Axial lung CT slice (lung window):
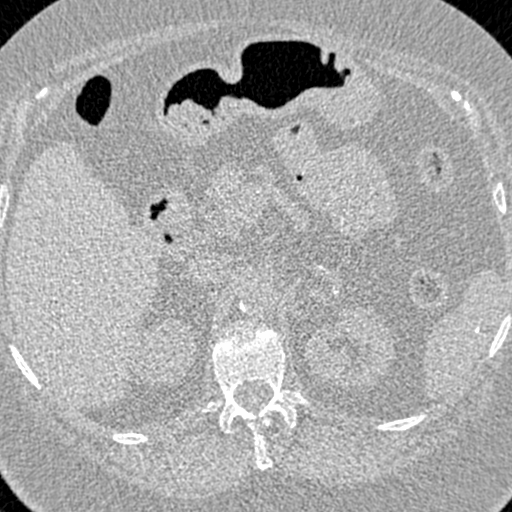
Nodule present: no